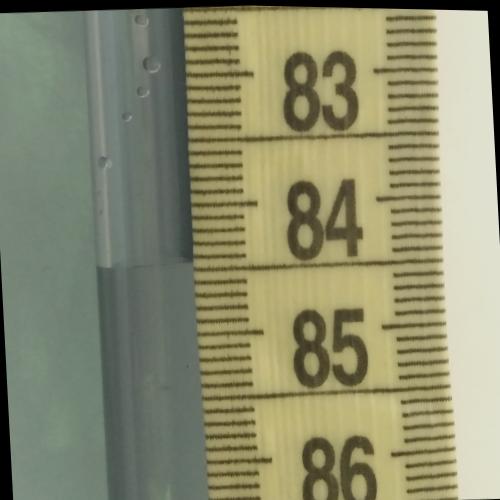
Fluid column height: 84.5 cm